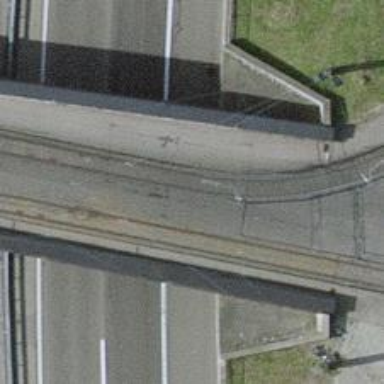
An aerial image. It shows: Tramway bridge with electrified contact lines. It is single-track bridge located in tramway yard.